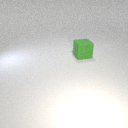
large green rubber cube